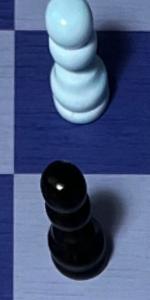
Label: Pawn_Black